Question: >
<URL>
I have an m-size vector f. By calling 'plot(f)' MATLAB plots a graph of x=1..m as a function of f:

I would still like a graph of f as a function of 1..m, but I want the numbers on the x axis to be 5,15,25,...,95 ('fake_x = 5:10:95').
In other words: I want the graph to be exactly the same (f as a function of x=1..m), but the x axis should be 'fake_x', not x.
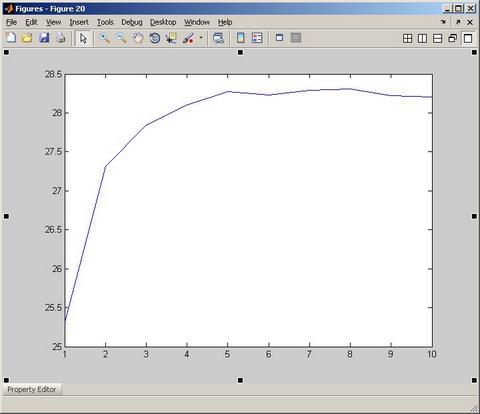
Answer: '''
set(gca,'XTick',[5 15 25 35 45 55 65 75 85 95])
'''
Or something like this.
look up "tick" in the help documentation.
the set(gca... function is very helpful in customizing plots.
hope this helps